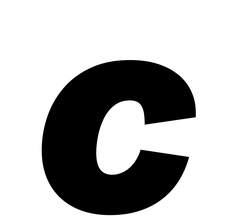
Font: Inter-Italic_Black_Italic